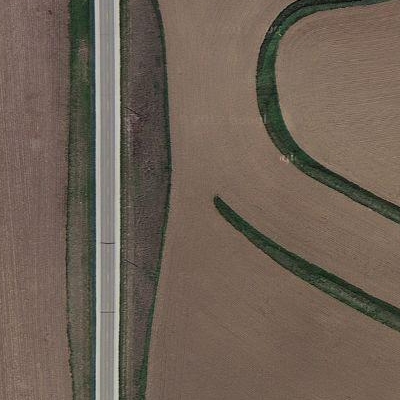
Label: bField